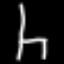
Label: chair